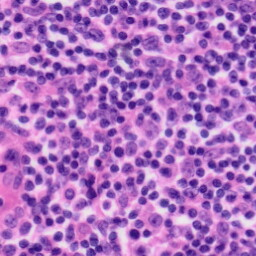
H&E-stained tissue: Tonsil